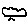
Label: cloud